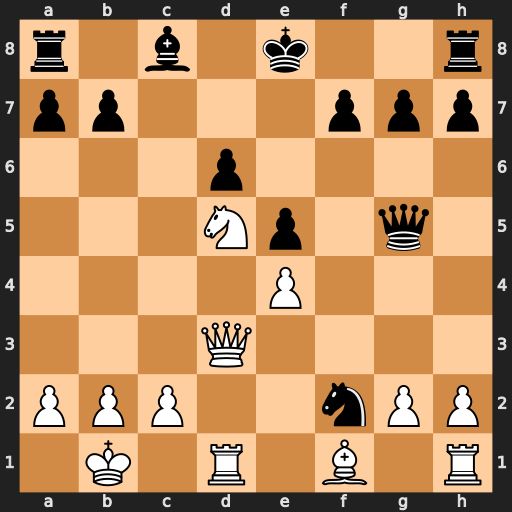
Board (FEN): r1b1k2r/pp3ppp/3p4/3Np1q1/4P3/3Q4/PPP2nPP/1K1R1B1R
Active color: w
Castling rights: kq
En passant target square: -
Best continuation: Nc7+ Kf8 Qxd6+